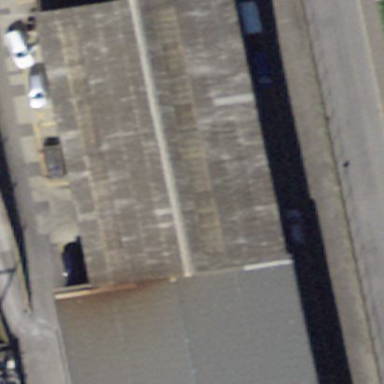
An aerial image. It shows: Industrial building.